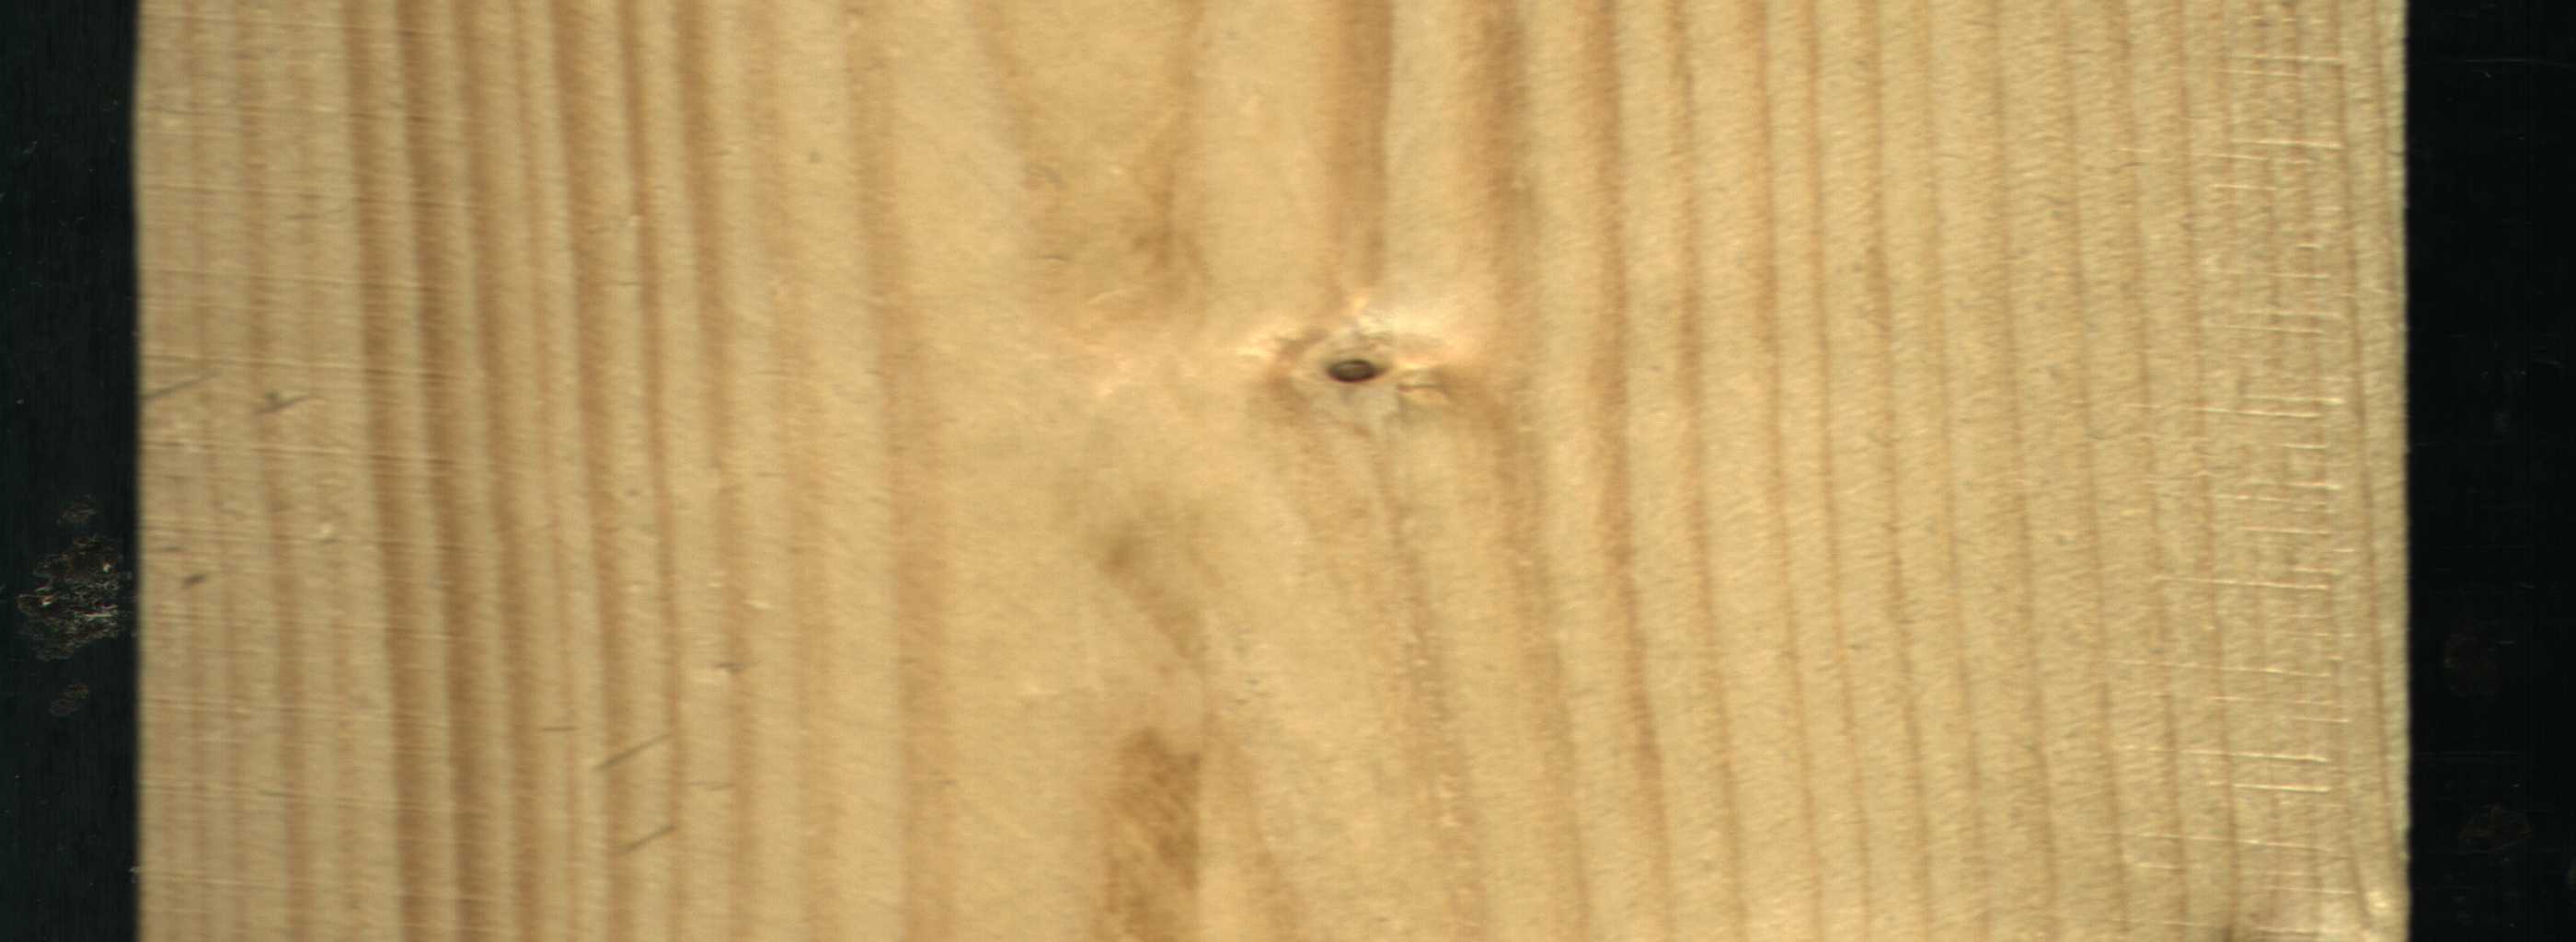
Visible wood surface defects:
Live_Knot